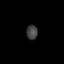
Tissue: prostate
Cell type: T cells
Senescence score: 0.699
Nuclear area (px): 156
Mean DAPI intensity: 66.455